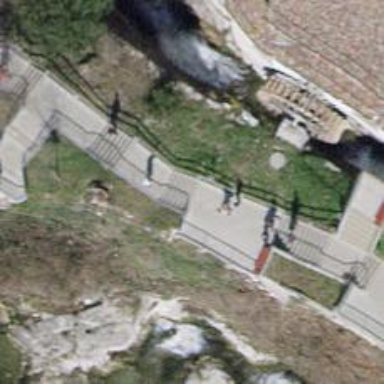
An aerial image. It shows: Concrete steps.